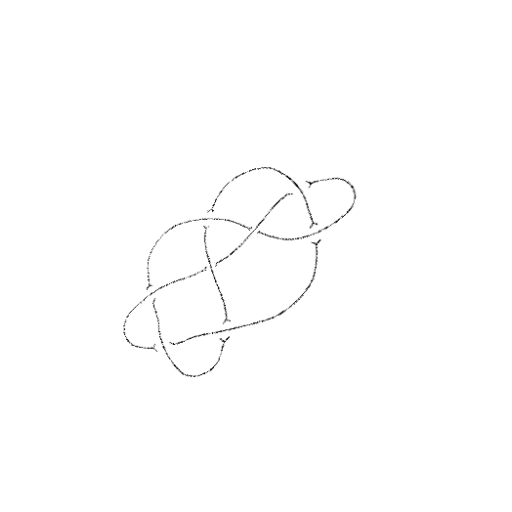
Crossing number: 8